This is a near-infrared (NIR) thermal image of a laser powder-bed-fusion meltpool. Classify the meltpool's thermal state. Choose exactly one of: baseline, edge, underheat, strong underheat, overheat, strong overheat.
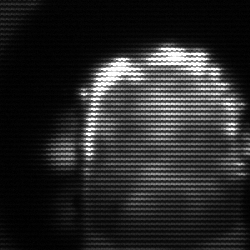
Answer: baseline